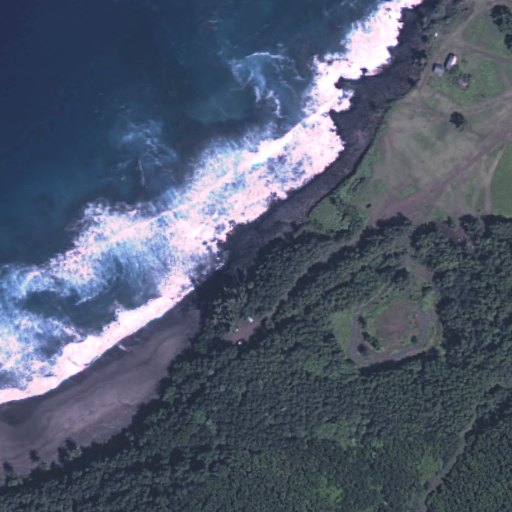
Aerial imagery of cape in Hawaii named Pūwāhi containing only unknown